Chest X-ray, PA view. Patient: 57 years old, sex F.
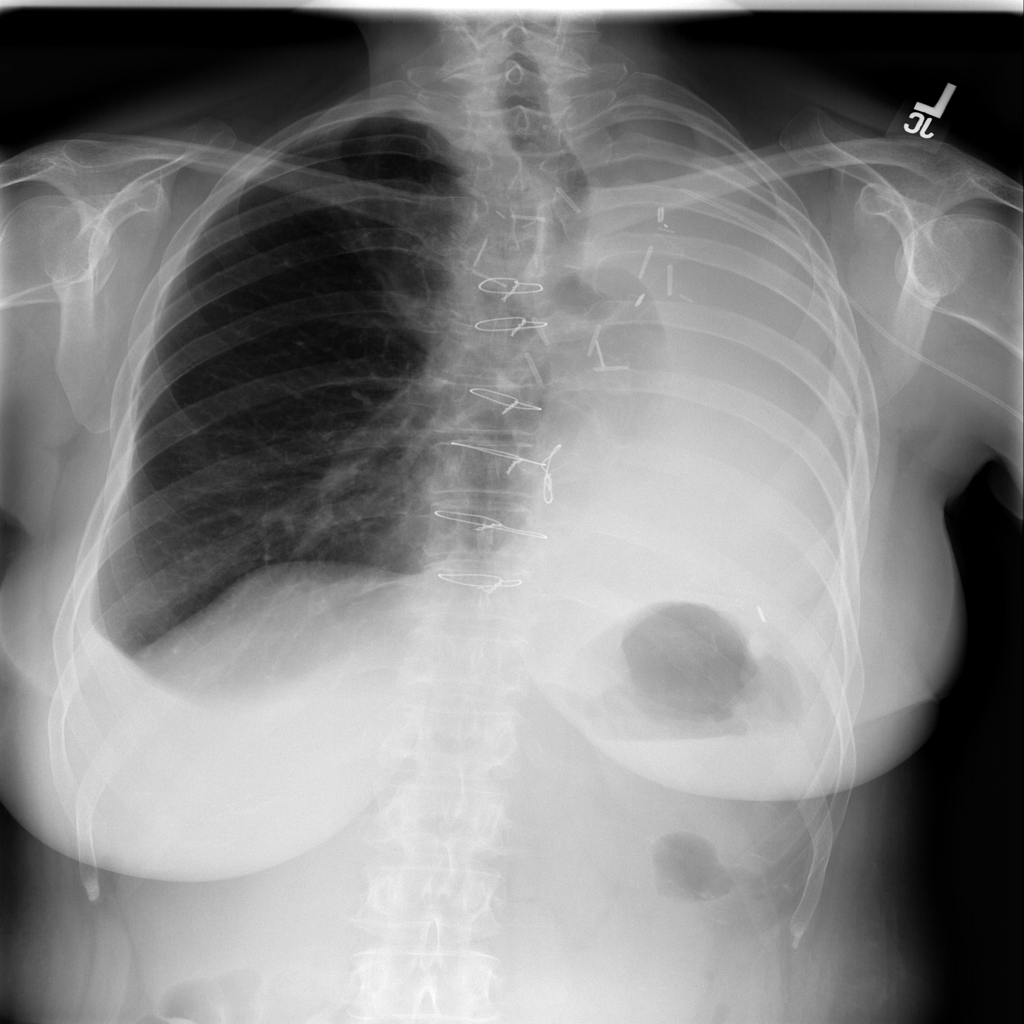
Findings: No Finding